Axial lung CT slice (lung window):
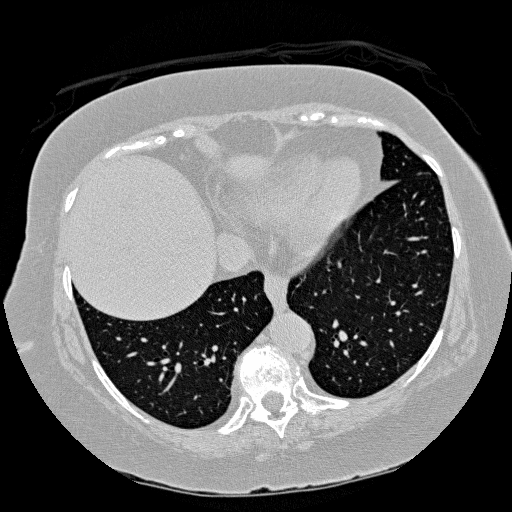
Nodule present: no